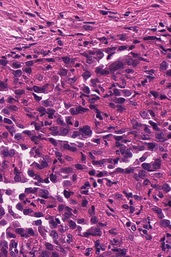
Tumor epithelial tissue: yes
Tumor-associated stroma tissue: yes
Normal tissue: no